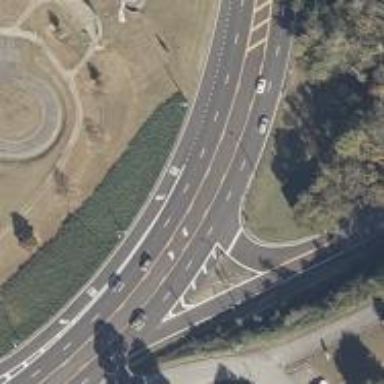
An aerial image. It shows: Trunk link road with asphalt surface.